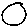
Label: circle